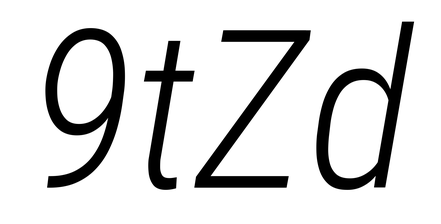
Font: Roboto-Italic_Condensed_Light_Italic